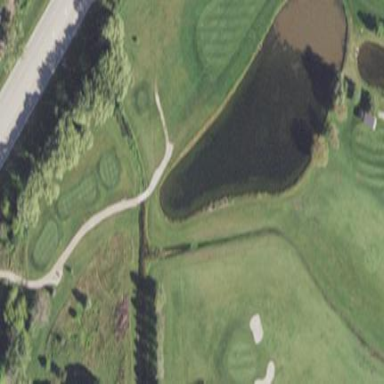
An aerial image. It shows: Water hazard in golf course. The hazard is natural water feature.